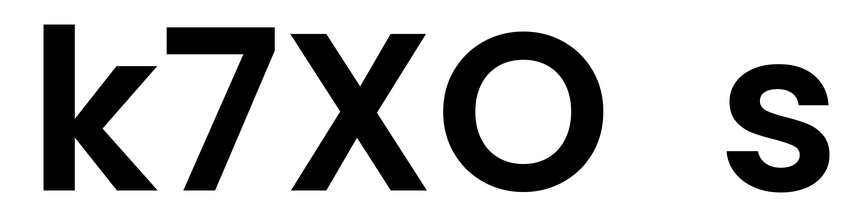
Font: Poppins-SemiBold